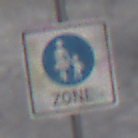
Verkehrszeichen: BeginnFussgaengerzone
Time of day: MorningAfternoon
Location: Outdoor (Nature)
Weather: PartlyCloudy
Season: Winter
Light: Natural